Question: Trying to get a better Understand on View Transform, using Right Handed Rule. If anyone can help clarify the given slide. For example what is C standing and why is it negative also why is an inverse applied to the matrix, and finally what is the simplest form of these matrices concatenated. Thank you for your time and help!

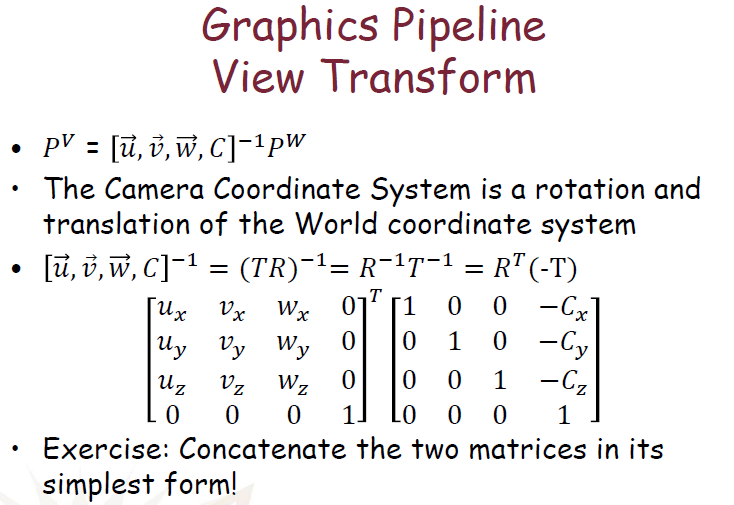
Answer: - 'P = (Px,Py,Pz)'- 'u'- 'v'- 'w'- 'u''v''w'- 'C = (Cx, Cy, Cz)'
If we were to manually translate 'P' to camera coordinates, it would have been done like this:
- 'Pc = P - C'- 'u''v''w''u''v''w''Pc'- 'P''(<Pc,u>,<Pc,v>,<Pc,w>)''<x,y>''x''y'
And this matches exactly to the given matrices:
'''
| ux uy uz 0 | | 1 0 0 -Cx | | Px |
| vx vy vz 0 | X | 0 1 0 -Cy | X | Py |
| wx wy wz 0 | | 0 0 1 -Cz | | Pz |
| 0 0 0 1 | | 0 0 0 1 | | 1 |
| ux uy uz 0 | | Px - Cx |
= | vx vy vz 0 | X | Py - Cy |
| wx wy wz 0 | | Pz - Cz |
| 0 0 0 1 | | 1 |
| <Pc,u> |
= | <Pc,v> |
| <Pc,w> |
| 1 |
'''
So basically, the big matrix you have there is indeed the one that converts points from absolute coordinates to camera coordinates